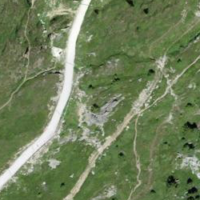
EUNIS habitat code: 23
Species observed at this site:
Vaccinium uliginosum
Erebia montana
Bartsia alpina